Question: Recently I started developing magento 2 projects.
First I tried on Windows with xampp and it was a mess... every refresh page was a nightmare, about 30-40sec to load the page. I read about it, that Windows system files is so slow working with magento because the large structure it has, and the article almmost was forcing you to use linux for developing on magento projects.
The problem is I need Windows for another company apps that only works on Windows, I tried to install a virtual machine with Virtualbox, it improved a bit... but the fact I'm working on a virtual machine pissed me off...
The next solution and I'm working currently, is using vagrant. Okay, I feel good developing on this way but it keeps going slow... 15-20s...
I'm feeling so bad working like this... when I was working on my previous projects, with symfony/Laravel/Codeigniter, was like:
write some lines of code, tab to browser, F5, INSTANTLY see changes.
On M2: write some lines of code, tab to browser, F5, wait... wait... okay now it refreshes the page, but it's not loaded, wait... wait... hmmm almost... okay. No changes but I cleaned the cache... ohhh I guess I had to remove static files too. Go for it... wait again...
God... There's no way M2 goes faster? I'm only asking 5s or something like that... it's just I'm feeling so dumb looking the screen waiting all the time...
Well that's all... The only thing I didn't try is using Linux environment on the computer... but it's just the same as using vagrant... I don't understand... how are you developing M2 developers? in special frontend developers... I don't believe they are working the same way as me... waiting 20sec for loading the pages + cleaning cache + removing static files, etc.
Details: I tried everything with vagrant but don't improve, I'm currently on Ubuntu 15.04, Apache 2.4, PHP 5.6 (I tried 7 but still the same) mysql 5.6
This is the network tab:
<URL>

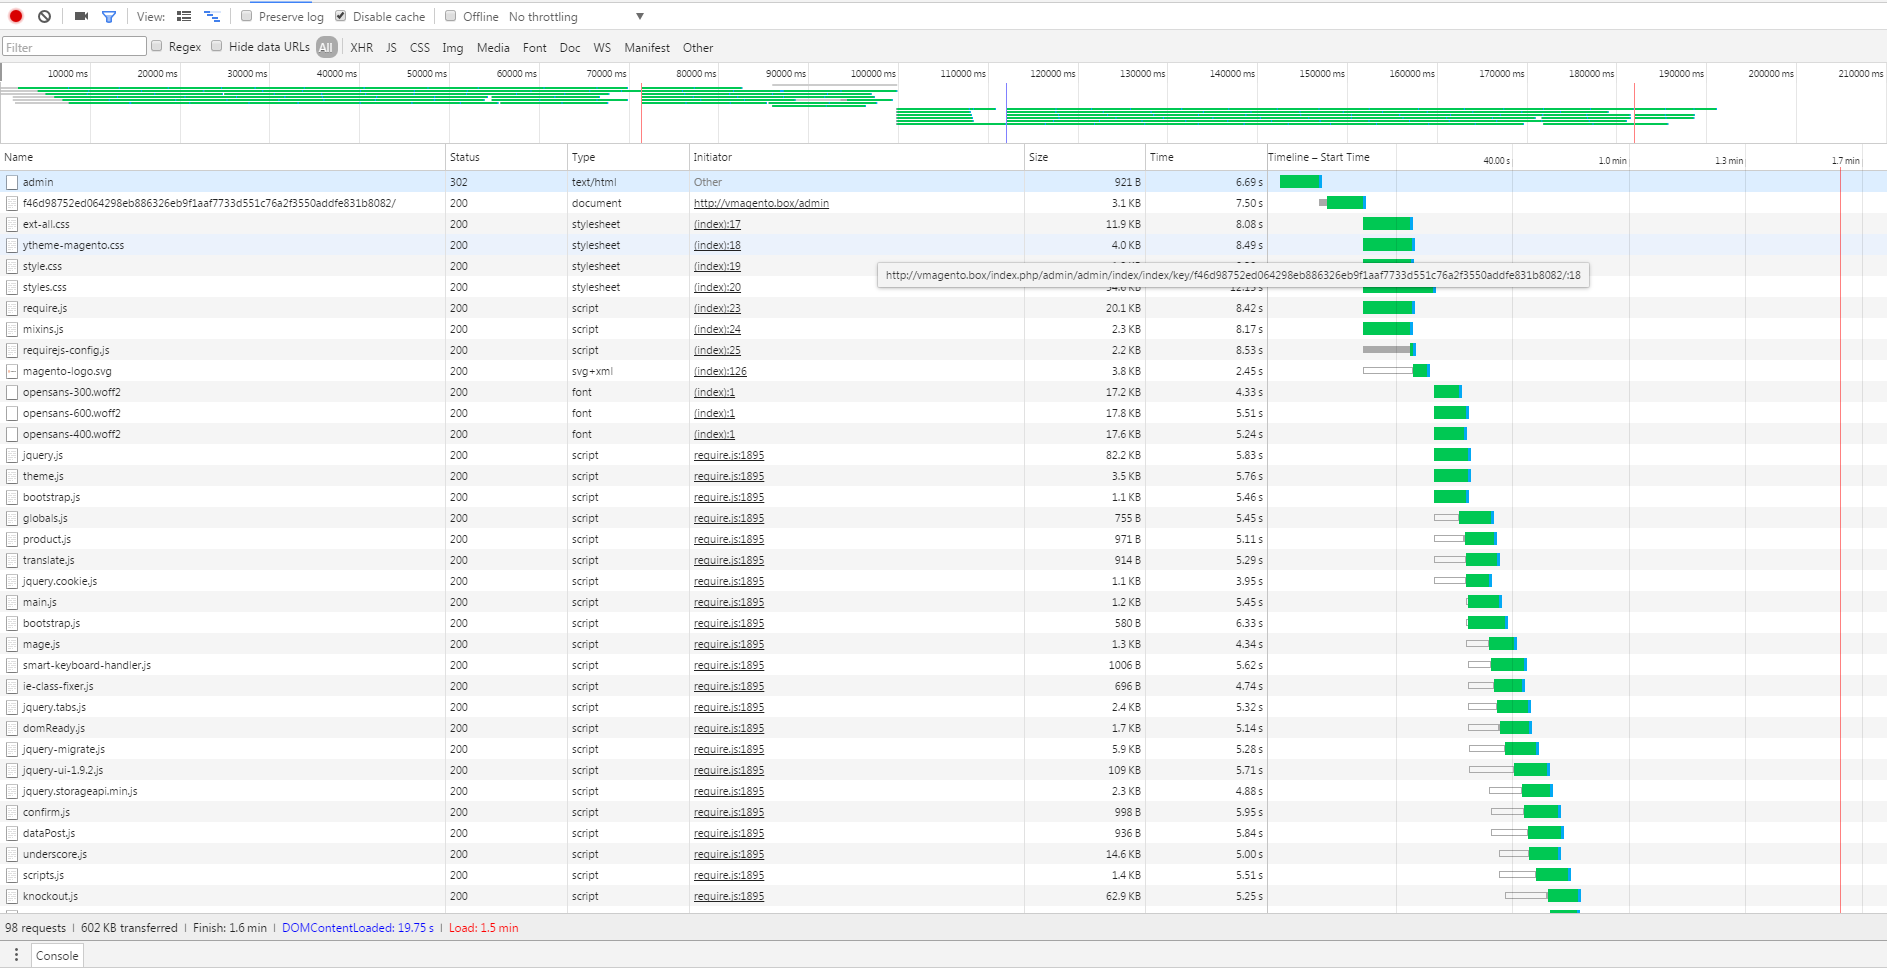
Answer: I tried everything and the only thing it works is the virtual machine that provides bitnami. <URL>
Seriously, I don't know what has this vm, but goes really fast. I tried creating my VM using a fresh installation of Ubuntu, CentOS, etc. But doesn't work so fine like this VM.